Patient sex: M
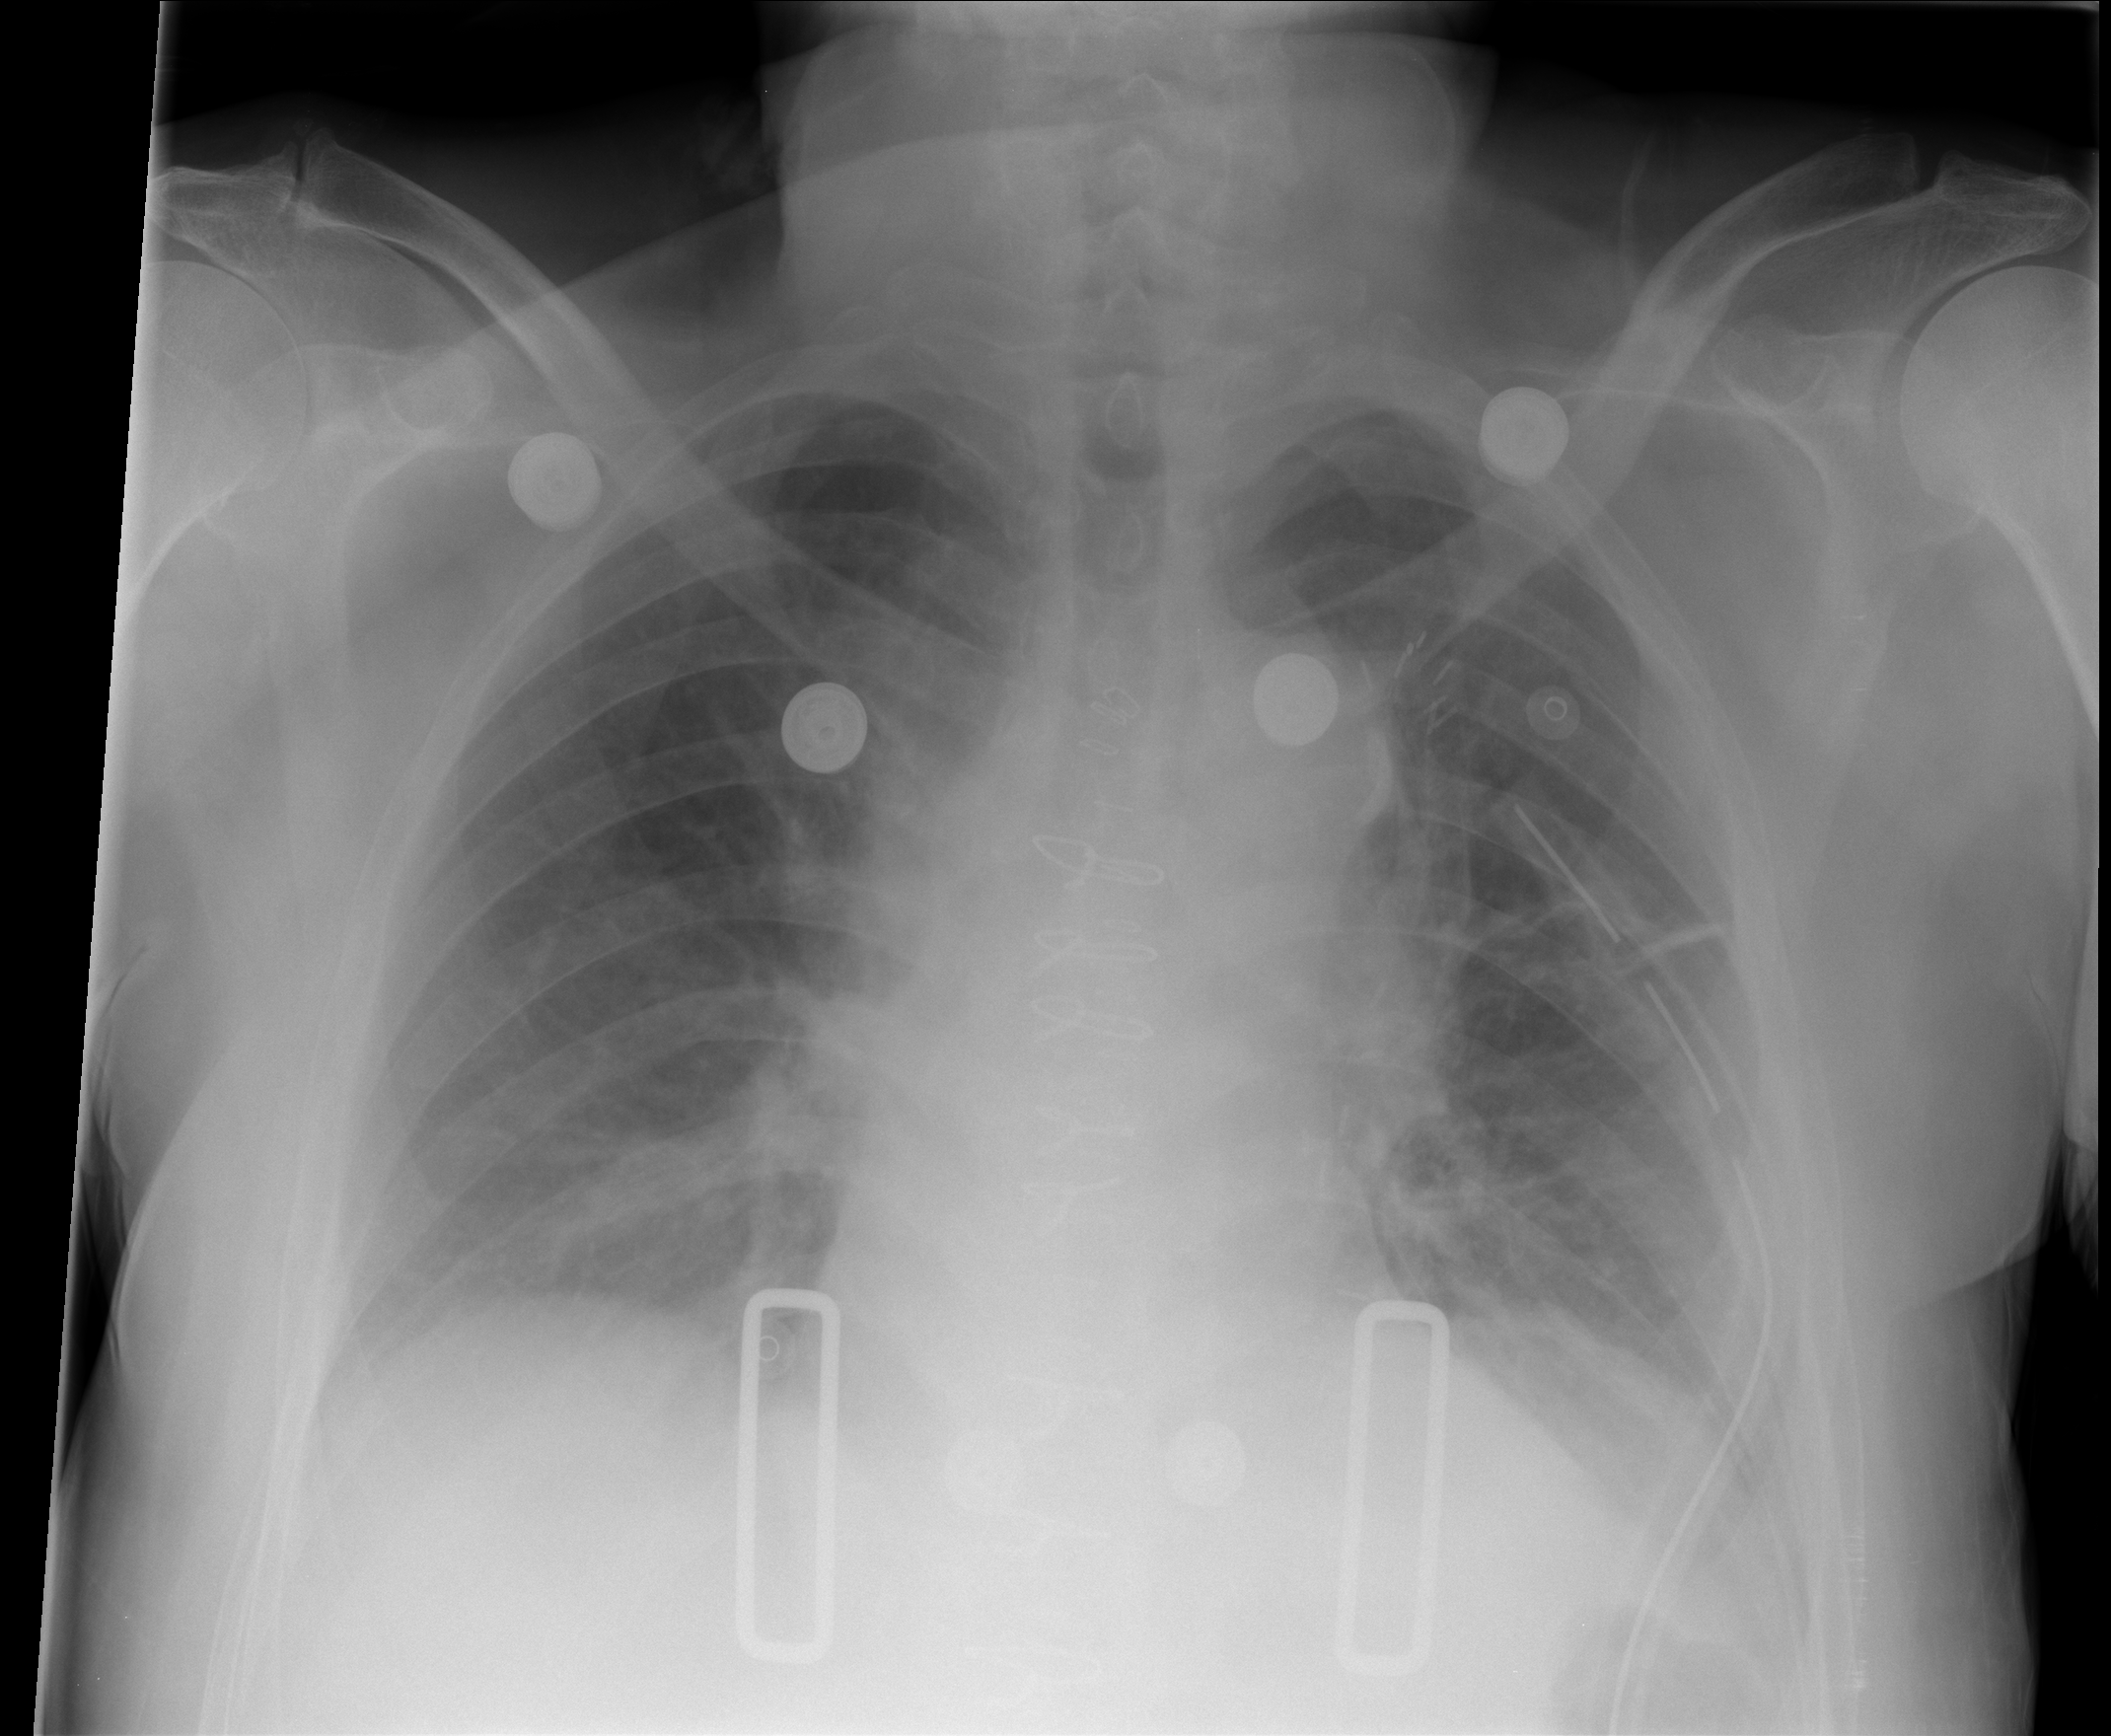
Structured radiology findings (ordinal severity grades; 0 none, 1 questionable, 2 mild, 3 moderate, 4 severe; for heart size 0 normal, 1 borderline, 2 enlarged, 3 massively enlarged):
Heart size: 1
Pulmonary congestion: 3
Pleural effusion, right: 1
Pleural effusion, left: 2
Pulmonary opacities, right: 2
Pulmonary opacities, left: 2
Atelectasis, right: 2
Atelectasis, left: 2